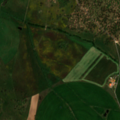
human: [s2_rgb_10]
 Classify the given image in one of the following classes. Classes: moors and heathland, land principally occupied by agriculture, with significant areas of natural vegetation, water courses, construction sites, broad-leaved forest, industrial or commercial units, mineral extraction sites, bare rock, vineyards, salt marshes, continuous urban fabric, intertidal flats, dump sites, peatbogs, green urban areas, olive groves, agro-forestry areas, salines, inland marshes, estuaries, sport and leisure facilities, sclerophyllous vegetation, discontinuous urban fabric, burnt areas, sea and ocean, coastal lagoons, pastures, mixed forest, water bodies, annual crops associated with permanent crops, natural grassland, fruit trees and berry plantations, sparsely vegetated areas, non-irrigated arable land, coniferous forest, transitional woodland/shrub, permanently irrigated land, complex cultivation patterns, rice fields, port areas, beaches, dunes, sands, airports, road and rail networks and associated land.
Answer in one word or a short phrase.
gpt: continuous urban fabric